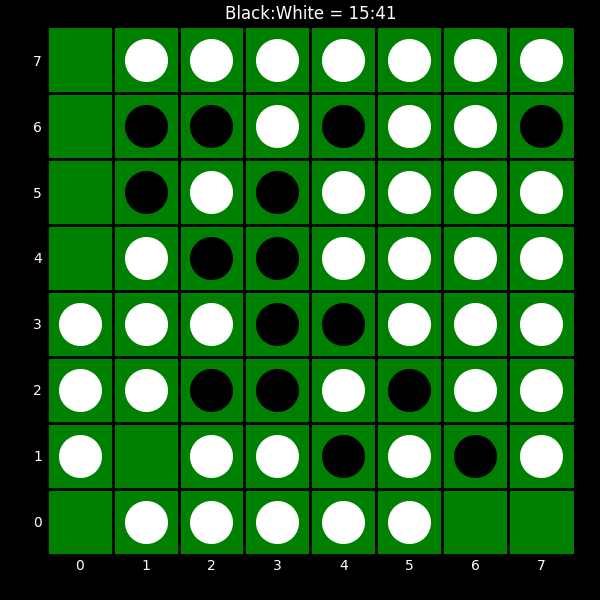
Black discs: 15
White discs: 41